Field crop: maize
Growth stage: 1
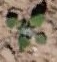
Species: chenopodium